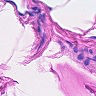
Metastatic tissue present: no